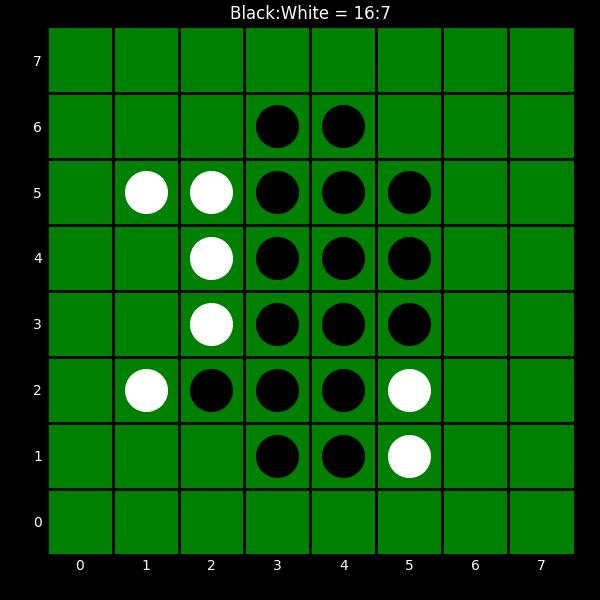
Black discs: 16
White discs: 7